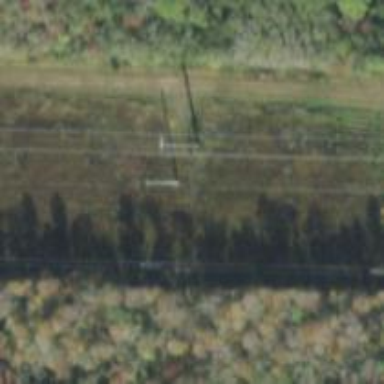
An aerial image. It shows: Power pole.